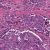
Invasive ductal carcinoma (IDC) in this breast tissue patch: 1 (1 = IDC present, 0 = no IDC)